Field crop: tomato
Growth stage: 2
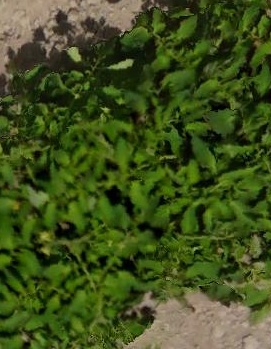
Species: tomato